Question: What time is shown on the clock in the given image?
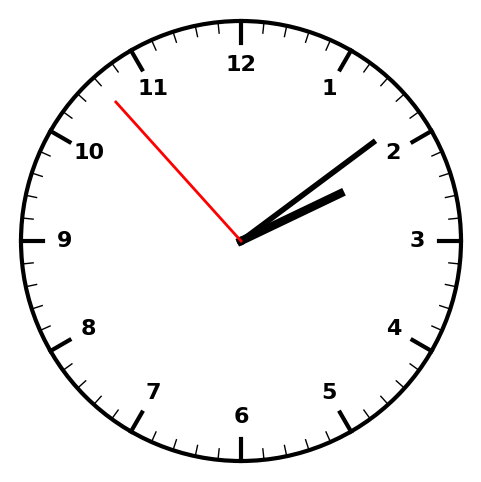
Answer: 02:08:53